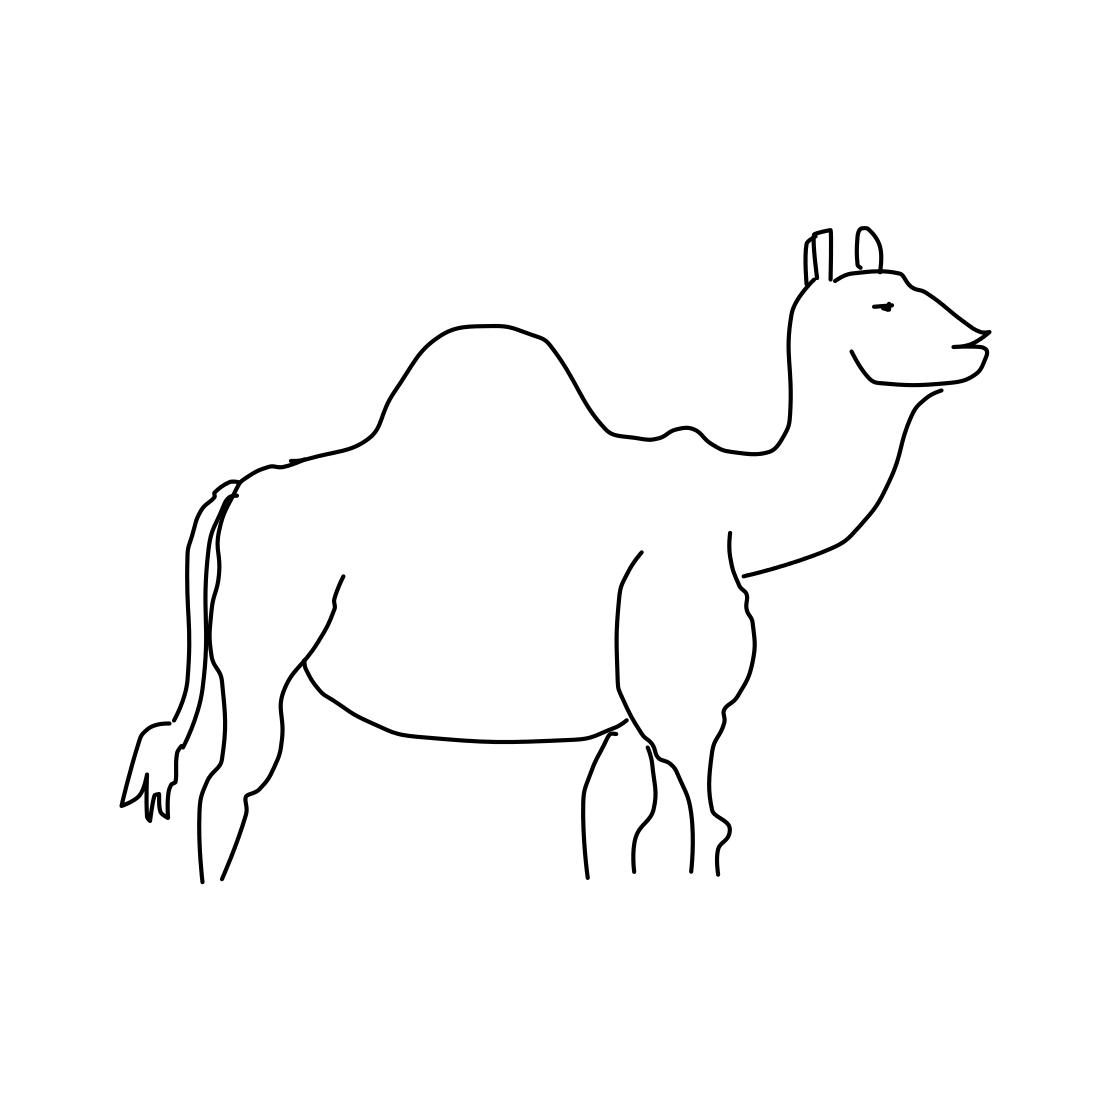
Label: camel